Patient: sex F, age 76
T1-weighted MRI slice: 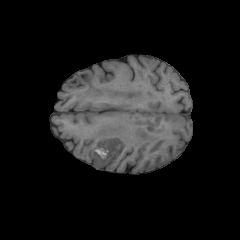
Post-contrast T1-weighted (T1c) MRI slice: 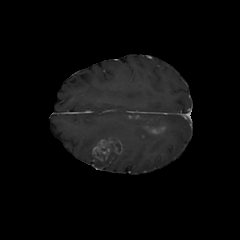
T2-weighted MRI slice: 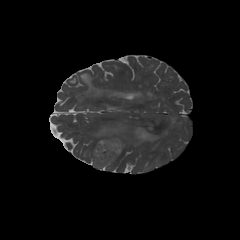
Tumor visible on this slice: yes
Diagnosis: Glioblastoma, IDH-wildtype
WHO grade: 4